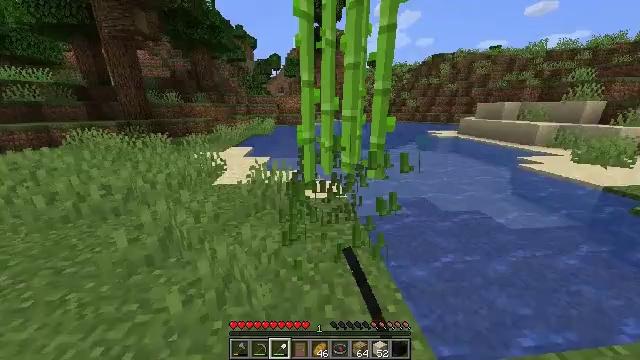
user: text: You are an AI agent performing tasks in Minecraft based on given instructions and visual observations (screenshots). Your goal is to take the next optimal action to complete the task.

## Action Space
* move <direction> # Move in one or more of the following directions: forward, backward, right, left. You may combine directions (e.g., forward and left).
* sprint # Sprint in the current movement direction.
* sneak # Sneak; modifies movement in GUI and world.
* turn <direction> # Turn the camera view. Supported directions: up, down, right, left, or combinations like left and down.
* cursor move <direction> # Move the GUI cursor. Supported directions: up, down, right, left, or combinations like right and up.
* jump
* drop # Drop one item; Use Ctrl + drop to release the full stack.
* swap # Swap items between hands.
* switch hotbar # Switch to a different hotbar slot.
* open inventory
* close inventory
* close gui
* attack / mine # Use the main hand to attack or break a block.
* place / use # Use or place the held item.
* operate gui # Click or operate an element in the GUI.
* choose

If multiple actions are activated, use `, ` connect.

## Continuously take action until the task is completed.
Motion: motion action
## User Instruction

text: Cut down the sugar cane stalks.
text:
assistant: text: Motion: sprint